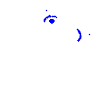
Particle: electron